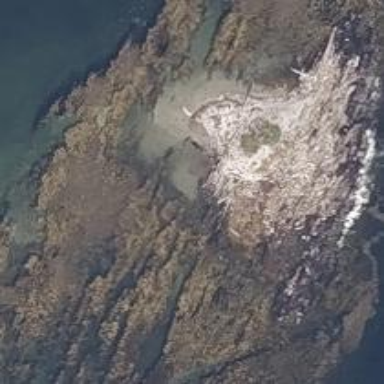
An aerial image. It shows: Island with natural coastline.